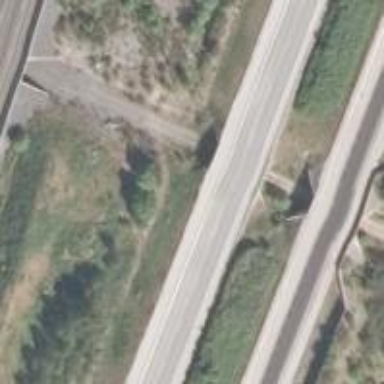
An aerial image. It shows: Asphalt bridge on motorway.